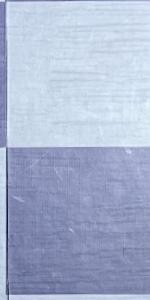
Label: Empty